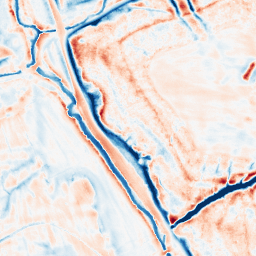
Category: edge_preserving
Decomposition family: bilateral
Decomposition parameters: d: 21
sigma_color: 50
sigma_space: 150
Upsampling method: cubic_catmull_rom
Upsampling parameters: scale: 2
Upsampling scale: 2